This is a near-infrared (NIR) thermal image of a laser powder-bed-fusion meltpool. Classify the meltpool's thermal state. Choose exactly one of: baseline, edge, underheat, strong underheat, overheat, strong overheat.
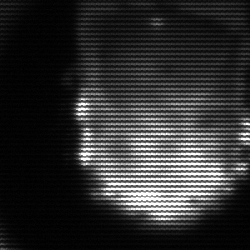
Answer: baseline